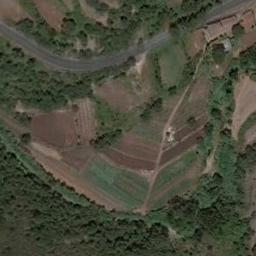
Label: terrace